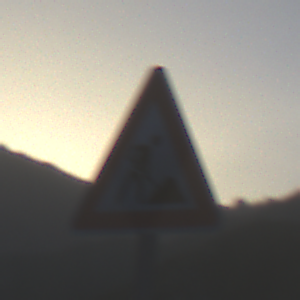
Verkehrszeichen: Arbeitsstelle
Umgebung: Outdoor, RoadRail
Tageszeit: SunriseSunset
Wetter: Clear
Licht: Natural
Jahreszeit: NotSpecified
Kontrast: LowContrast